Question: I trying to design thumbnail using bootstrap 3
I am unable to design the table in that way can you please help me out
'''
<div class="row">
<div class="col-sm-4 col-xs-6">
<div class="thumbnail">
<img src="//placehold.it/450X300/DD66DD/EE77EE" class="img-responsive">
<div class="caption">
<h3>Plot 1</h3>
<p><span class="glyphicon glyphicon-map-marker" aria-hidden="true"></span>
<a href="#">Electronic City</a></p>
<table border="1" class="propertyDetails">
<tr>
<td>Price</td><td>Rs. <PHONE></td>
</tr>
<tr>
<td>Total Land</td><td>7 acres</td>
</tr>
<tr>
<td>Total Plots</td><td>154</td>
</tr>
<tr>
<td>Avaliable Plots</td><td>15</td>
</tr>
<tr>
<td colspan="2" align="right"><div class="enquirybuttonclass">
<input class="btn btn-primary" type="button" value="ENQUIRY"></div> </td>
</tr>
</table>
</div>
</div>
</div>
'''
I have attached the image:

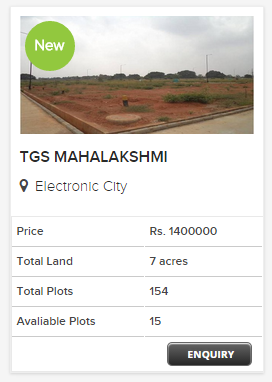
Answer: Try this:
'''
<div class="row">
<div class="col-sm-4 col-xs-6">
<div class="panel panel-default">
<div class="panel-body">
<img src="//placehold.it/450X300/DD66DD/EE77EE" class="img-responsive">
<div class="caption">
<h3>Plot 1</h3>
<p><span class="glyphicon glyphicon-map-marker" aria-hidden="true"></span> <a href="#">Electronic City</a>
</p>
</div>
</div>
<table class="table" style="padding: 0; margin: 0;">
<tr>
<td>Price</td>
<td>Rs. <PHONE></td>
</tr>
<tr>
<td>Total Land</td>
<td>7 acres</td>
</tr>
<tr>
<td>Total Plots</td>
<td>154</td>
</tr>
<tr>
<td>Avaliable Plots</td>
<td>15</td>
</tr>
</table>
<div class="panel-body">
<input class="btn btn-primary pull-right" type="button" value="ENQUIRY">
</div>
</div>
</div>
</div>
'''
<URL>
Rather than using the thumbnail class - which is generally just for holding images - I've changed the whole thing to a panel. The first part, including the image, is contained in a "panel-body", the table (now with class "table") has had all padding and margins removed so that it covers the full width, and the button has been removed from the table and put in its own panel with a "pull-right" class to bring it over to the right side.